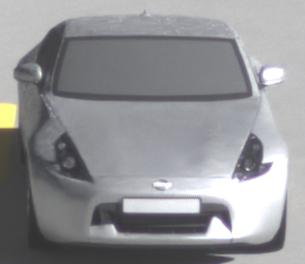
Make: Nissan
Model: 370Z Coupé
Detailed model: 370Z (Z34) Coupé
Model produced from: 2009/12
Model produced until: 2013/03
Doors: 3
Color: white
Road condition: dry road
Daytime: morning or afternoon
Contrast: high contrast